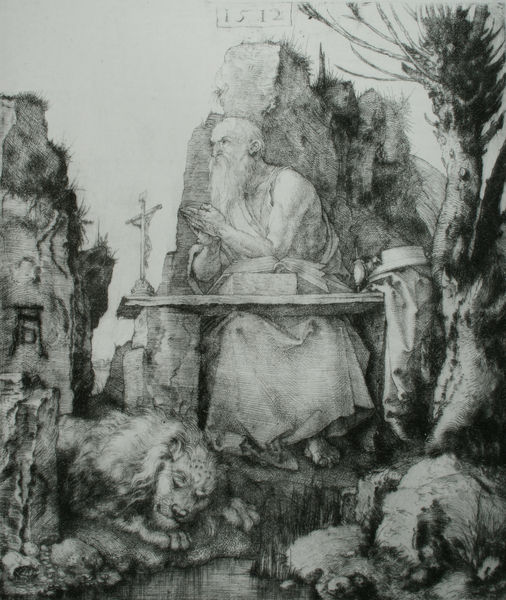
Titel: Der heilige Hieronymus neben dem Weidenbaum
Künstler: Albrecht Dürer
Standort: viele Standorte
Institution: Seriendruck
Schlagwörter: baum, berg, dunkel, feder, felsen, gemälde, gott, hand, himmel, kopf, mann, nackt, umhang, wasser, weiß, bäume, fluss, landschaft, see, sitzen, ufer, äste, grau, hell, holz, mitte, schwarz, skizze, tisch, zeichnung, blick, gras, hund, rasen, tier, tiere, malerei, alt, bart, arm, bibel, falten, gesicht, stein, steine, vollbart, bild, hände, signatur, bach, baumstamm, natur, schilf, stamm, zweige, sträucher, boden, gewand, renaissance, mähne, füße, bücher, ruhe, schreibtisch, liegen, schlafen, schlafend, datierung, berge, dürre, fels, gebirge, gipfel, grafik, graphik, schattierungen, bank, staffage, thron, muskeln, inschrift, glatze, goya, platte, ad, klippe, barfuss, alter, greis, buch, burg, kreuz, religion, ödnis, moos, brett, druck, schnitt, schwarzweiss, radierung, stich, kupfer, schawrz, beten, gebet, allegorie, entwurf, frieden, art, seiten, löwen, christus, jesus, tümpel, vision, kruzifix, heiliger, gelehrter, löwe, dürer, studium, vorlage, kupferstich, betend, schafe, opa, petrus, pass, holzplatte, bitten, raubkatze, heilige schrift, friedlich, schalf, markus, eremit, albrecht, albrecht dürer, raubtier, biebel, hieronymus, metapher, einsiedler, bärtiger, evangelist, evangelium, einsiedelei, lukas, chistus, biblische szene, hieronimus, paulus, heilger, hironimus, gekreuzigter löwe geinsiedler, antonius, einsiedlei, gstich, hl. hieronymus, bartt, iebel, 1512, ghäuse, baum felsen kreuz, bause, löwei, religöse szene